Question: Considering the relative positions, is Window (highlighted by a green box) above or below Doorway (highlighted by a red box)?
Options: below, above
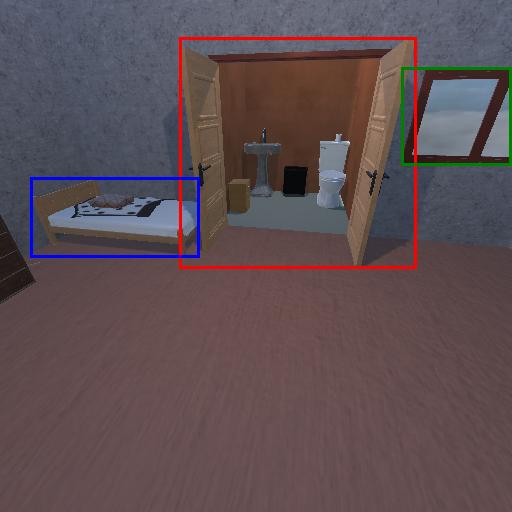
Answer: below